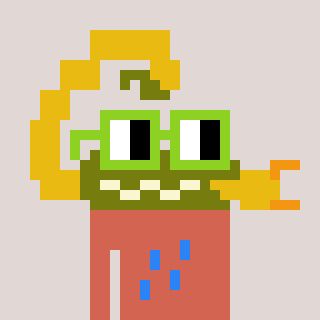
a pixel art character with square light green glasses, a scorpion-shaped head and a peachy-colored body on a warm background